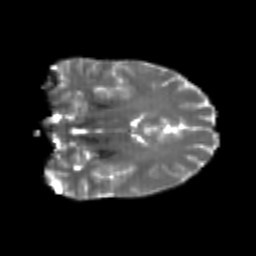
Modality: T2w
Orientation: coronal
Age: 20
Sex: female
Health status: healthy
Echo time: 0.074 s